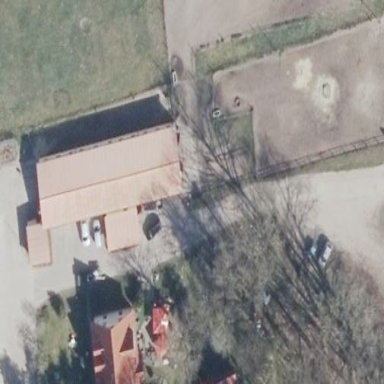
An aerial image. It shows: Stable building.